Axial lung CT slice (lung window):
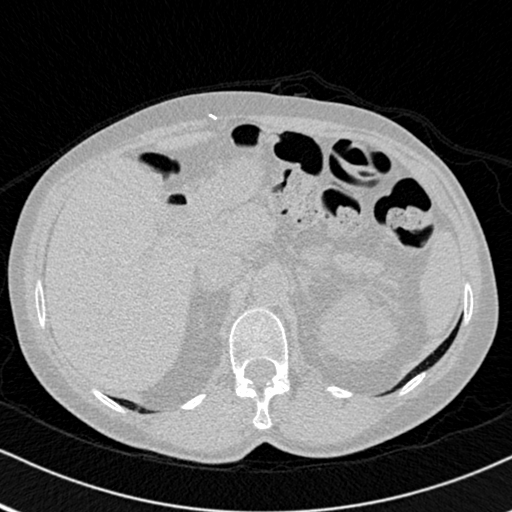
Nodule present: no